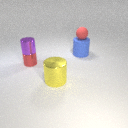
large yellow metal cylinder in front of large blue rubber cylinder